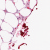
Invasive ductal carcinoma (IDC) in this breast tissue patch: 0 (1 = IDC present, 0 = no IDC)